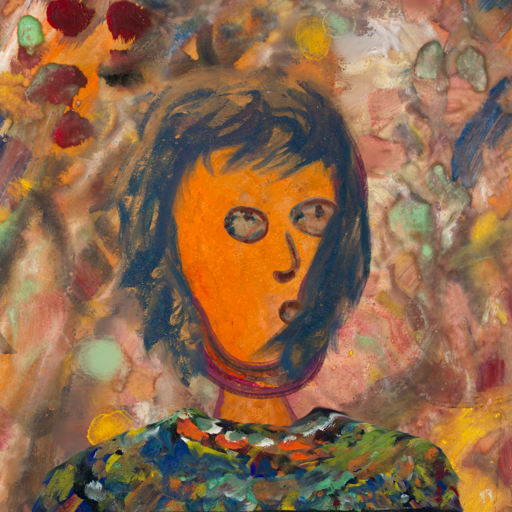
Background: Mother_And_Son_Mother, Head And Neck Side: Hypocrite_w_Hair, Face Side: Orphan, Bust: An_Impression, Hair Side: In_The_Sun, Head Accessory: Blank, Second Necklace: Blank, Necklace: Blank, Baby: Blank